Question: I have some trouble putting an order for my 'div's in my flex container.
What is challenging for me is to modify the order of my 7 recipes based on which one has the class "expanded".
When I click on a recipe, it goes from limited size ('250px') to '100%' wide. And I want to avoid having a line with 2 recipes, 1 line with 1 collapsed recipe and 1 expanded recipe for example:

Here is my HTML ('.recipes' is the flex container) with the 7th recipe expanded:
'''
<section class="recipes">
<div class="recipe collapsed" id="recipe1">
<div class="recipe collapsed" id="recipe2">
<div class="recipe collapsed" id="recipe3">
<div class="recipe collapsed" id="recipe4">
<div class="recipe collapsed" id="recipe5">
<div class="recipe collapsed" id="recipe6">
<div class="recipe expanded" id="recipe7">
</section>
'''
I tried various selections with orders and it wasn't what I expected.
The following bring my expanded recipe to the top of the page (don't know exactly why BTW), which is not awful but not perfect either:
'''
#recipe1.collapsed { order: 1; }
#recipe2.collapsed { order: 2; }
#recipe3.collapsed { order: 3; }
#recipe4.collapsed { order: 4; }
#recipe5.collapsed { order: 5; }
#recipe6.collapsed { order: 6; }
#recipe7.collapsed { order: 7; }
'''
Since my HTML is updated dynamically (only one expanded recipe at a time: if a second one is expanded, the first is collapsed with JS), how can I manage to order the 6 collapsed recipes + the one expanded in the following way?
if '#recipe4' is expanded, I want the following order:
'''
#recipe1.collapsed { order: 1; }
#recipe2.collapsed { order: 2; }
#recipe3.collapsed { order: 4; }
#recipe4.expanded { order: 3; }
#recipe5.collapsed { order: 5; }
#recipe6.collapsed { order: 6; }
#recipe7.collapsed { order: 7; }
'''
If another recipe is expanded, I want to set another order?
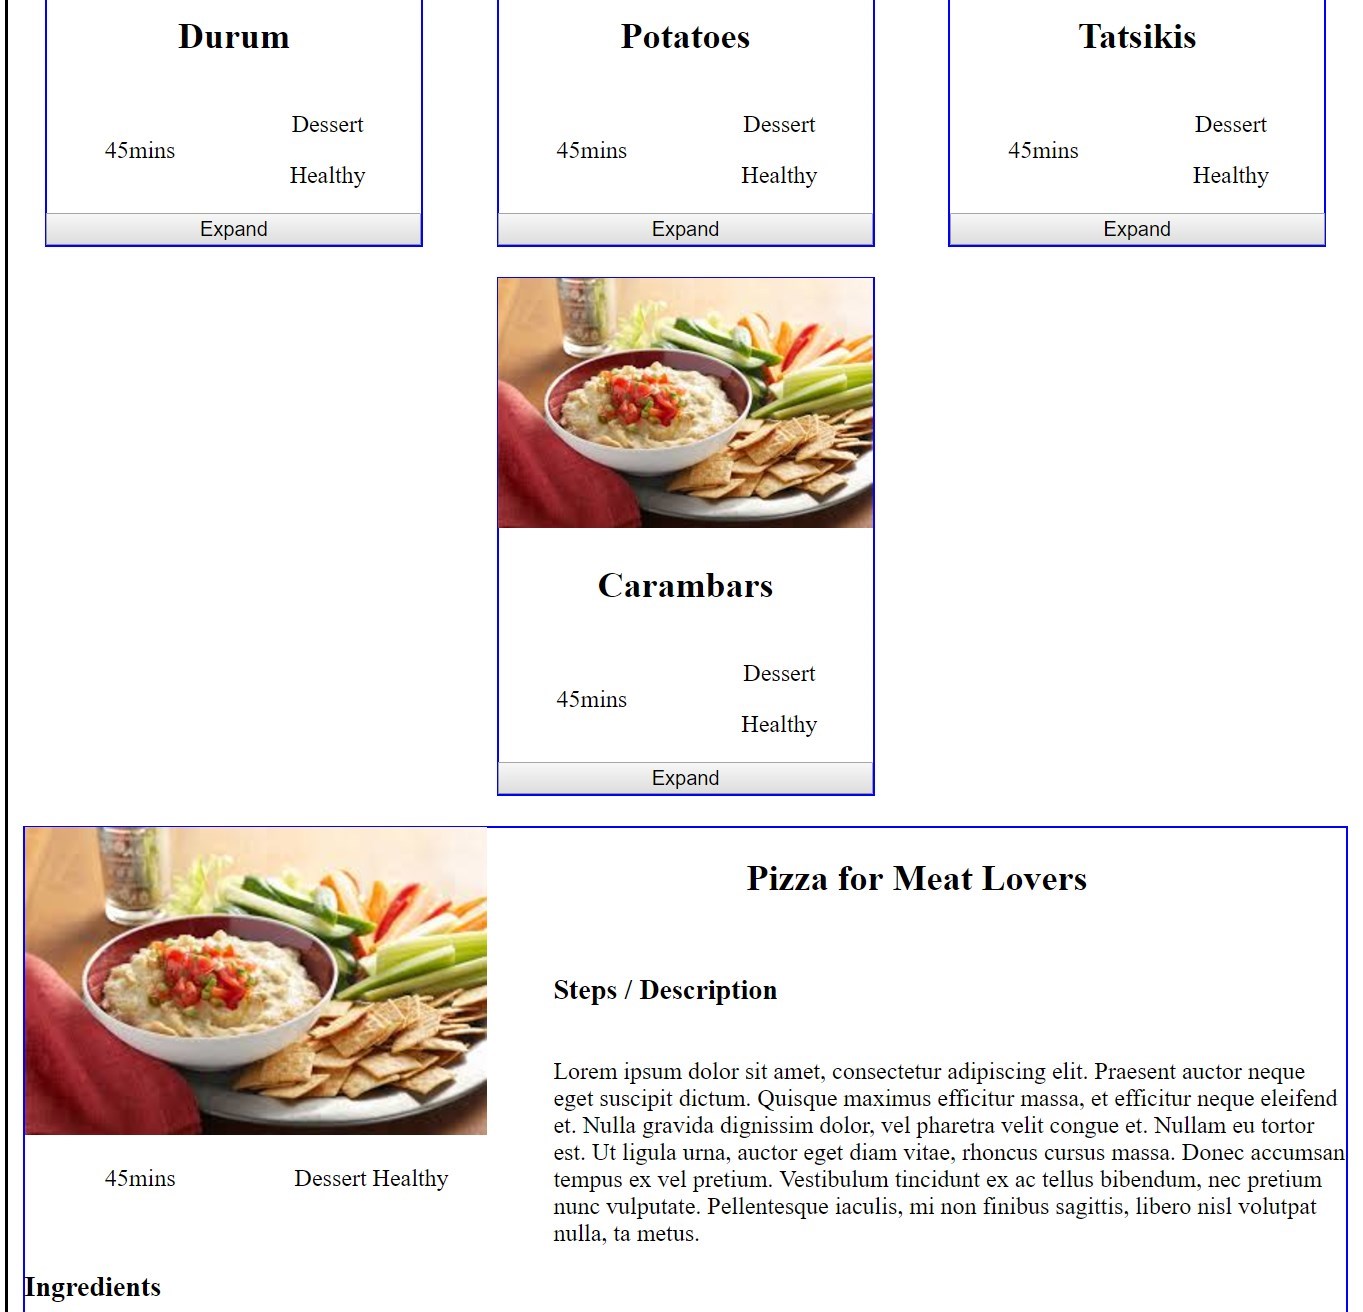
Answer: If you have rows of 3 elements, then you need to set orders by group of 3, living a gap in between each groups to reorders things line by lines:
example with 'tabindex' so div can catch ':focus'
'''
.recipes {
display:flex;
flex-wrap:wrap;
}
.recipe {
width:30vw;
height:50px;
margin:0.5vw;
border:solid;
box-sizing:border-box;
}
.recipe:focus {
width:92vw;
color:red
}
div:focus:nth-child(2),div:focus:nth-child(3) {
order:1!important/* important used to overwrite selector with #recipeX mind it while using this for yourself. get rid of !important by increasing selector specifity */
}
div:focus:nth-child(5),div:focus:nth-child(6) {
order:6!important/* important used to overwrite selector with #recipeX mind it while using this for yourself. get rid of !important by increasing selector specifity */
}
/*these divs can have order assigned via nth-child() instead ID (could be created via loop within a script)*/
#recipe1 { order: 3; }
#recipe2 { order: 4; }
#recipe3 { order: 5; }
#recipe4 { order: 9; }
#recipe5 { order: 10; }
#recipe6 { order: 11; }
#recipe7 { order: 15; }
/* demo purpose*/
section {counter-reset:divs}
section div {counter-increment:divs;display:flex;align-items:center;justify-content:center;}
section div:before {content:counter(divs)}
'''
'''
<section class="recipes">
<div class="recipe collapsed" id="recipe1" tabindex="0"></div>
<div class="recipe collapsed" id="recipe2" tabindex="0"></div>
<div class="recipe collapsed" id="recipe3" tabindex="0"></div>
<div class="recipe collapsed" id="recipe4" tabindex="0"></div>
<div class="recipe collapsed" id="recipe5" tabindex="0"></div>
<div class="recipe collapsed" id="recipe6" tabindex="0"></div>
<div class="recipe expanded" id="recipe7" tabindex="0"></div>
</section>
'''
<URL>